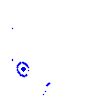
Particle: pion